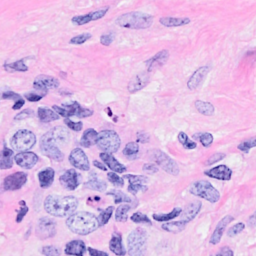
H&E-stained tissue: Breast